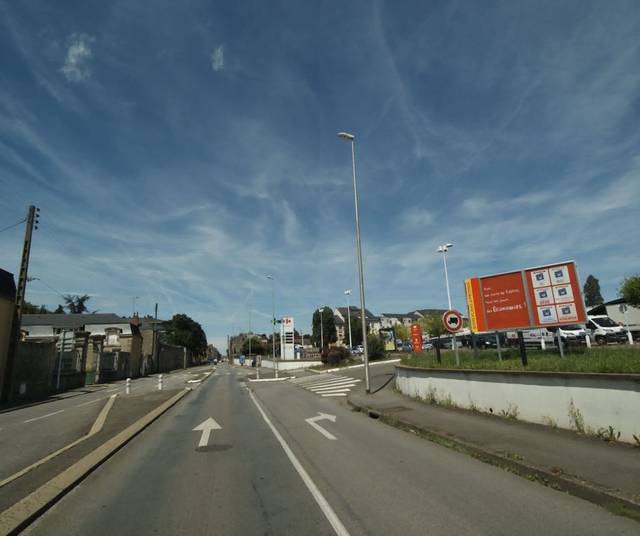
Region: France
Coordinates: 48.068, -0.7618